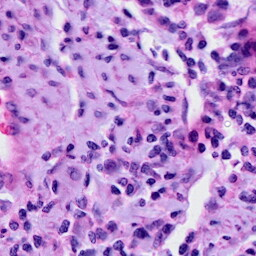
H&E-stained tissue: Cervix